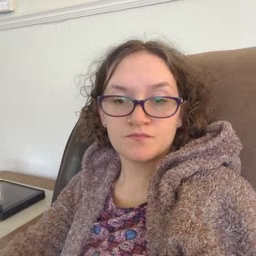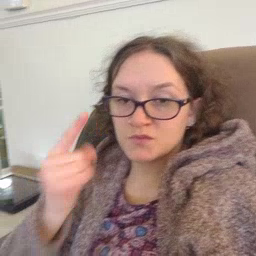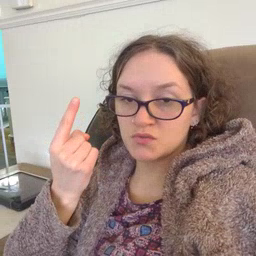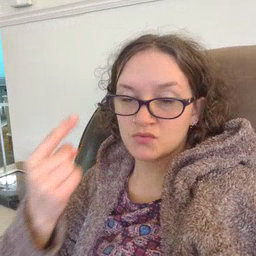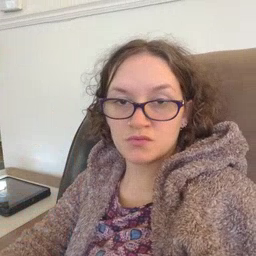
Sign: first